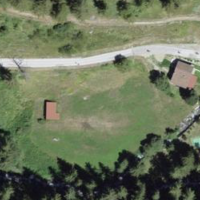
EUNIS habitat code: 26
Species observed at this site:
Pseudochorthippus parallelus
Melanargia galathea
Campanula spicata
Melitaea didyma
Stauroderus scalaris
Arcyptera fusca
Aporia crataegi